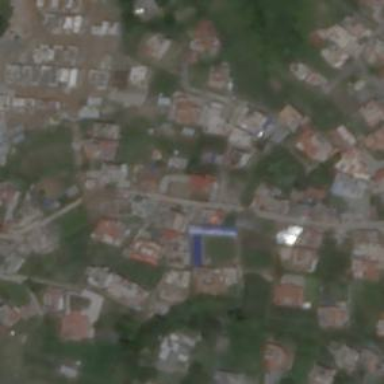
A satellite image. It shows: School.